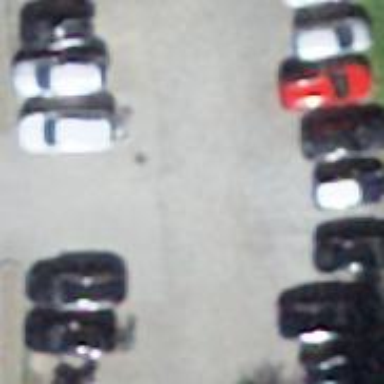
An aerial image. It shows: Parking aisle designated as service road.